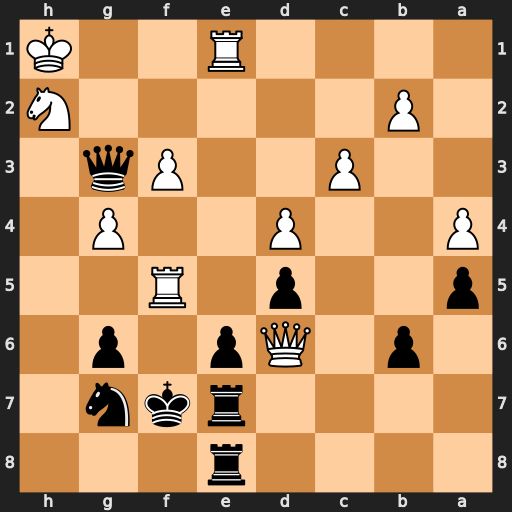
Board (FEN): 4r3/4rkn1/1p1Qp1p1/p2p1R2/P2P2P1/2P2Pq1/1P5N/4R2K
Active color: b
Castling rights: -
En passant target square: -
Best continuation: Nxf5 Qxg3 Nxg3+